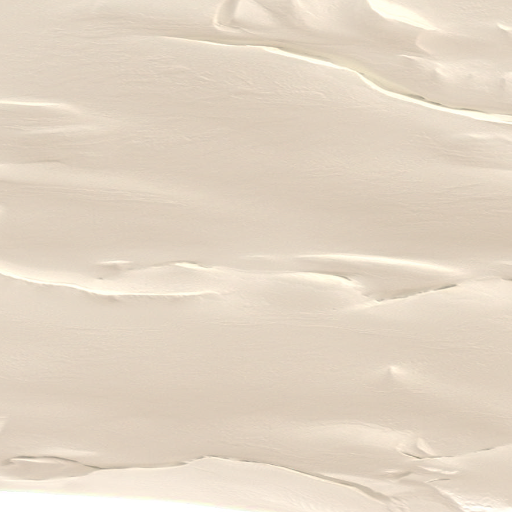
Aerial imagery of ridge(s) in Alaska named Flatiron containing only unknown